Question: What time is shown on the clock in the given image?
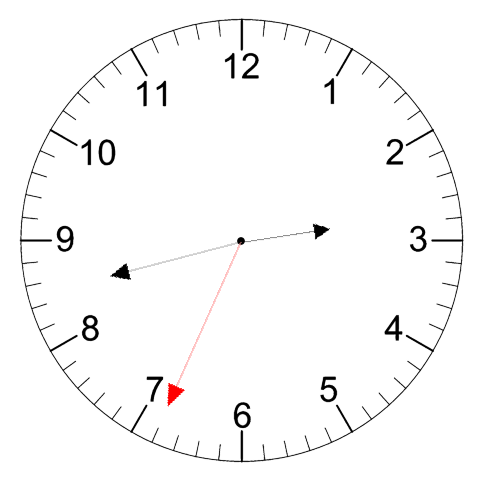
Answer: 02:42:34